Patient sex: M
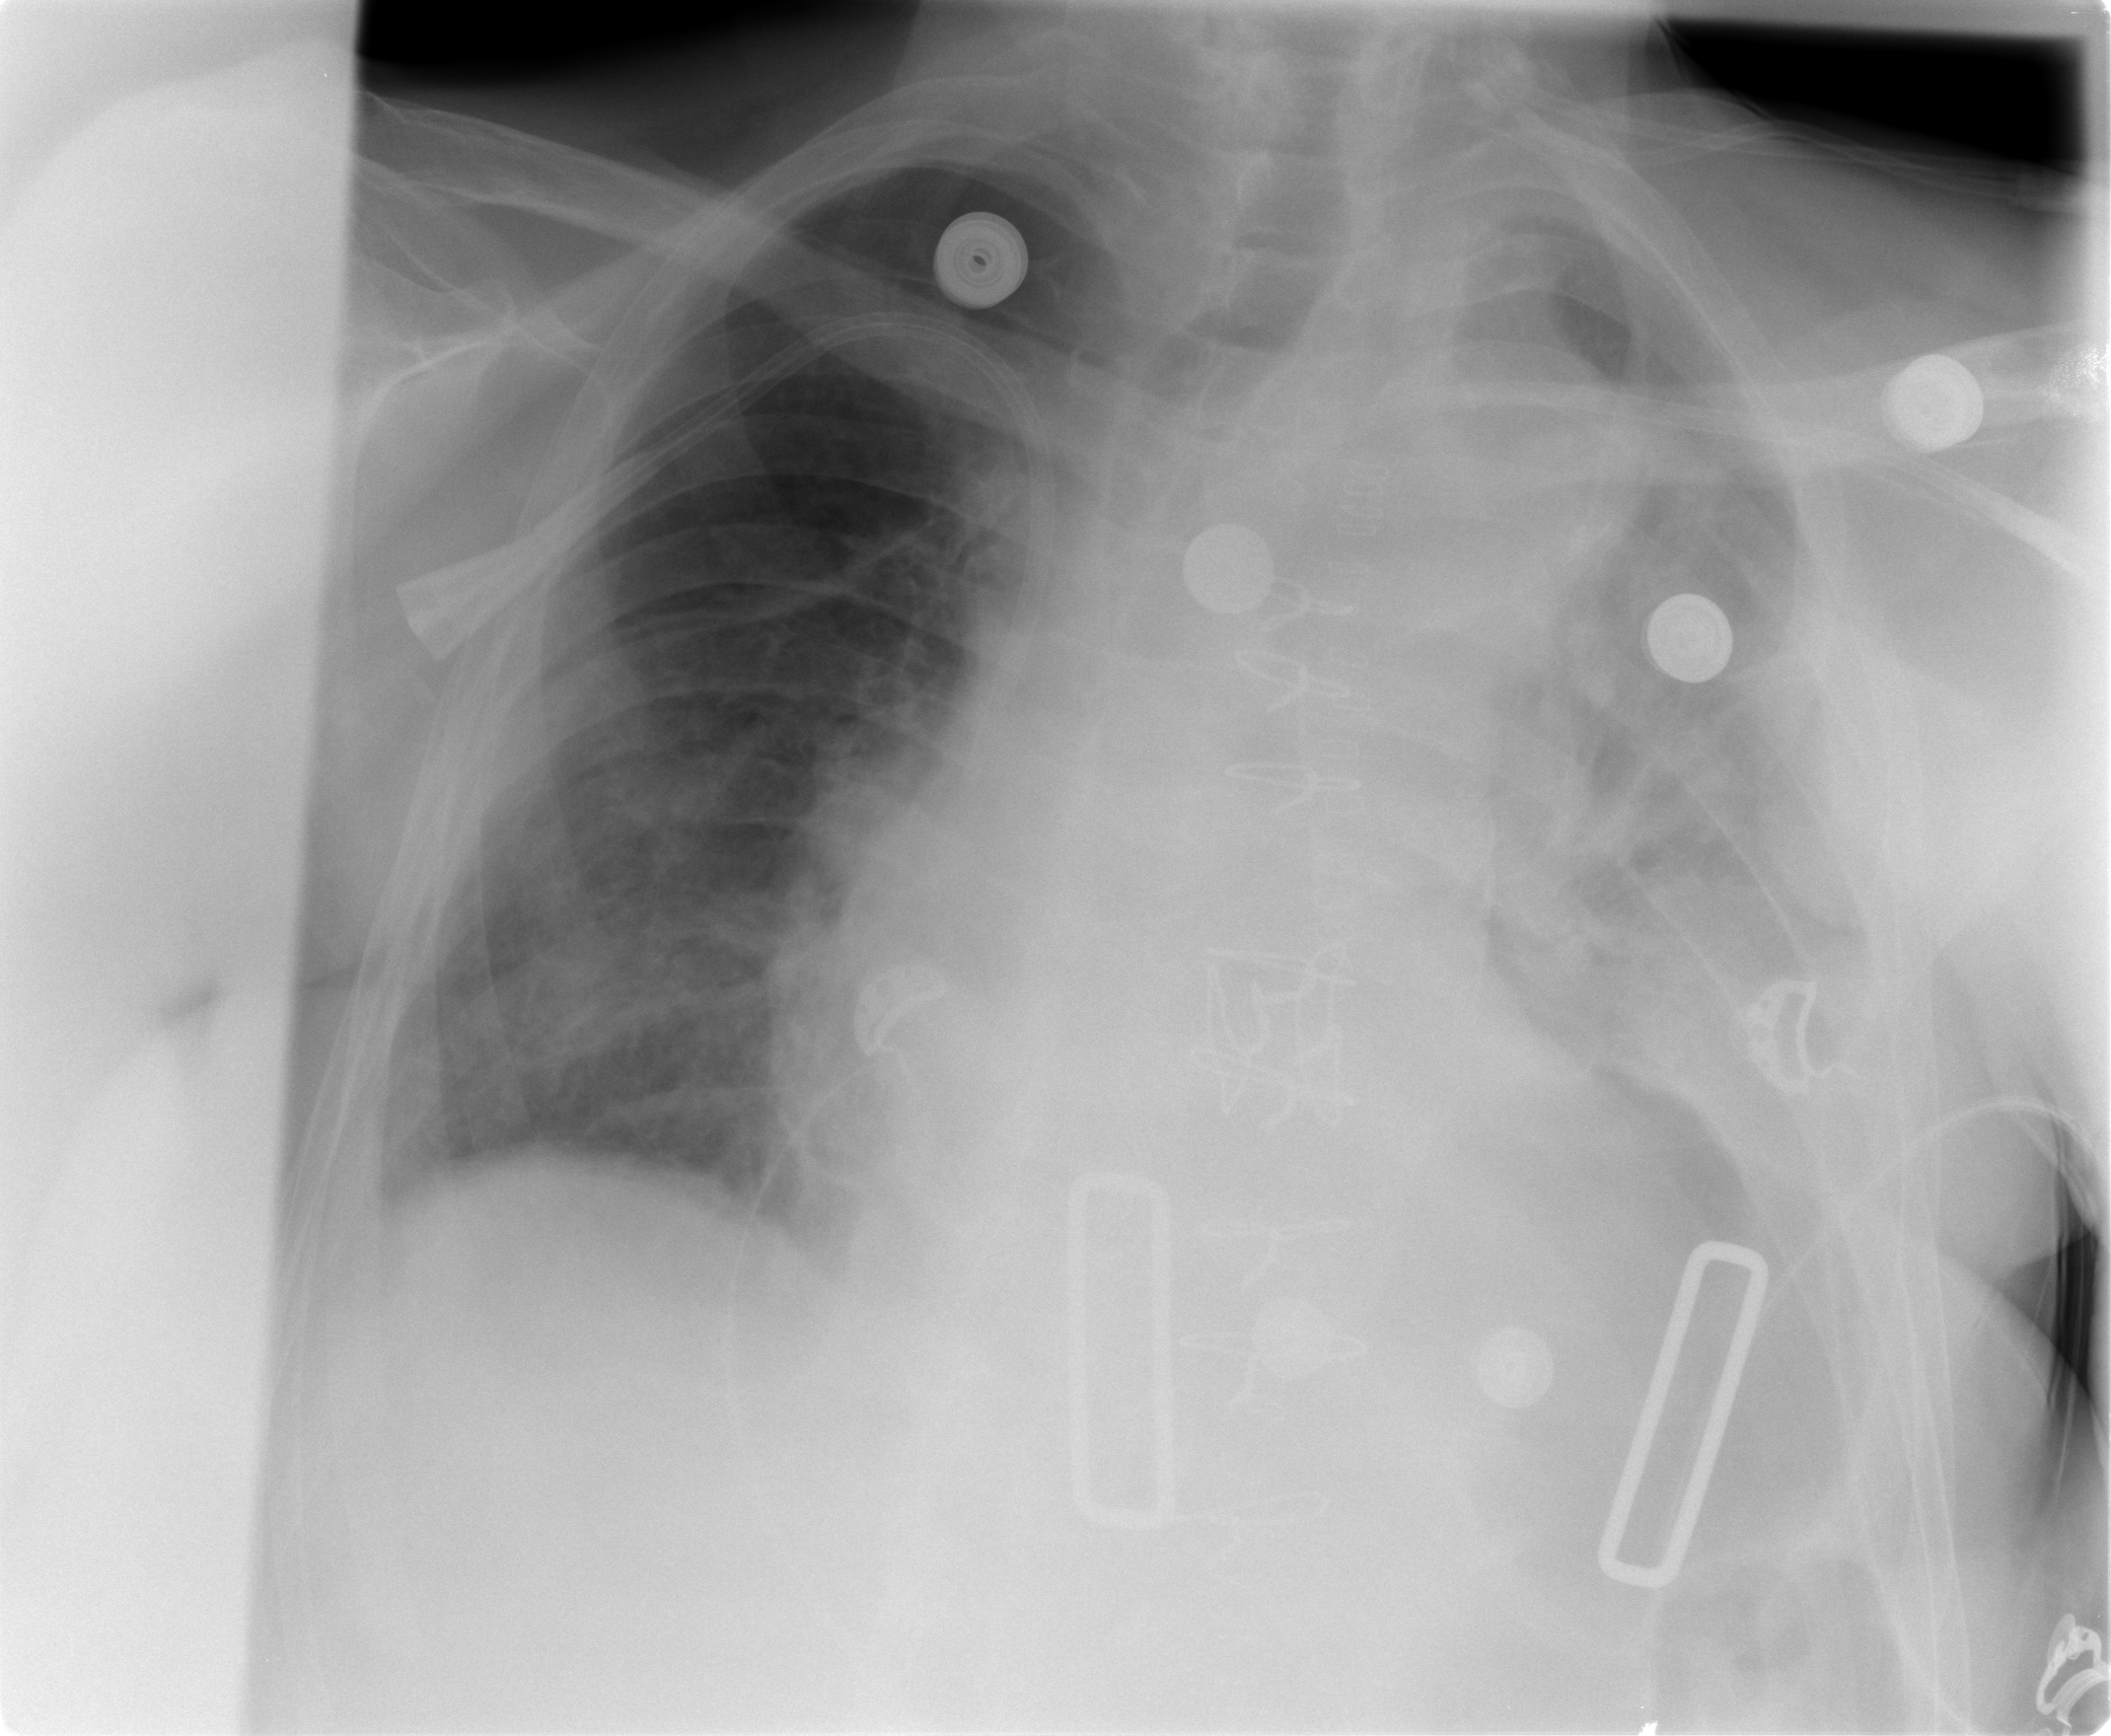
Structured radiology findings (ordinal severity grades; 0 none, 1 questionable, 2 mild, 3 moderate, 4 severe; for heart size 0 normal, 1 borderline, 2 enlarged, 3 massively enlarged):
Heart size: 2
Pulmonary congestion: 2
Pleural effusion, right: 1
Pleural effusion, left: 3
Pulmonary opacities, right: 2
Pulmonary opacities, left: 3
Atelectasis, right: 2
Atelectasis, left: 3